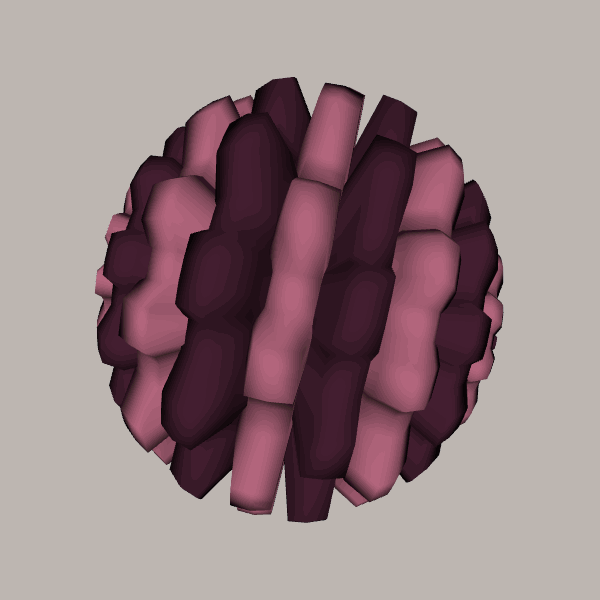
Background: light